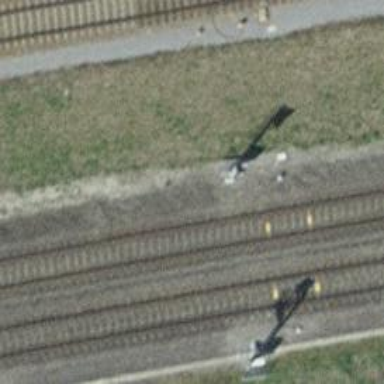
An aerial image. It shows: Railway signal.